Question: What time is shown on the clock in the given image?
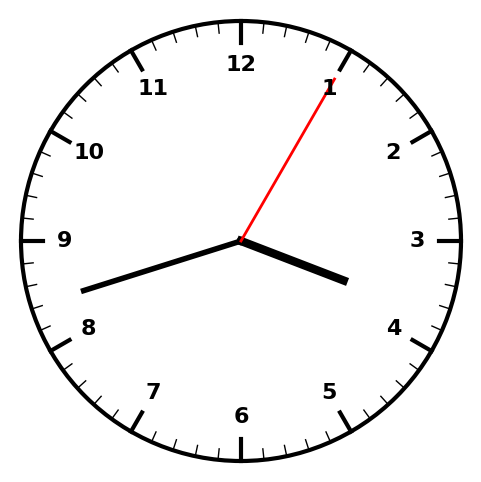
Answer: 03:42:05